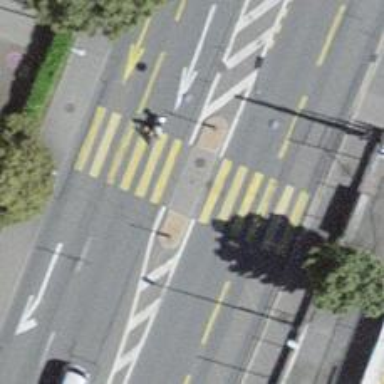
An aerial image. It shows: Uncontrolled zebra crossing with central island.